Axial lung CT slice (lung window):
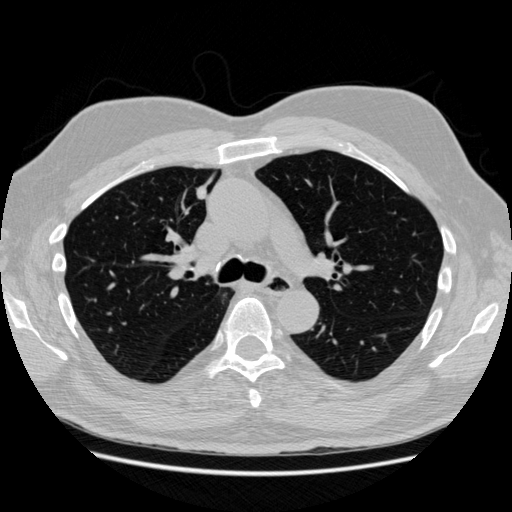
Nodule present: yes
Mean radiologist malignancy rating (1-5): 2.5